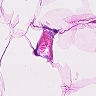
Metastatic tissue present: no